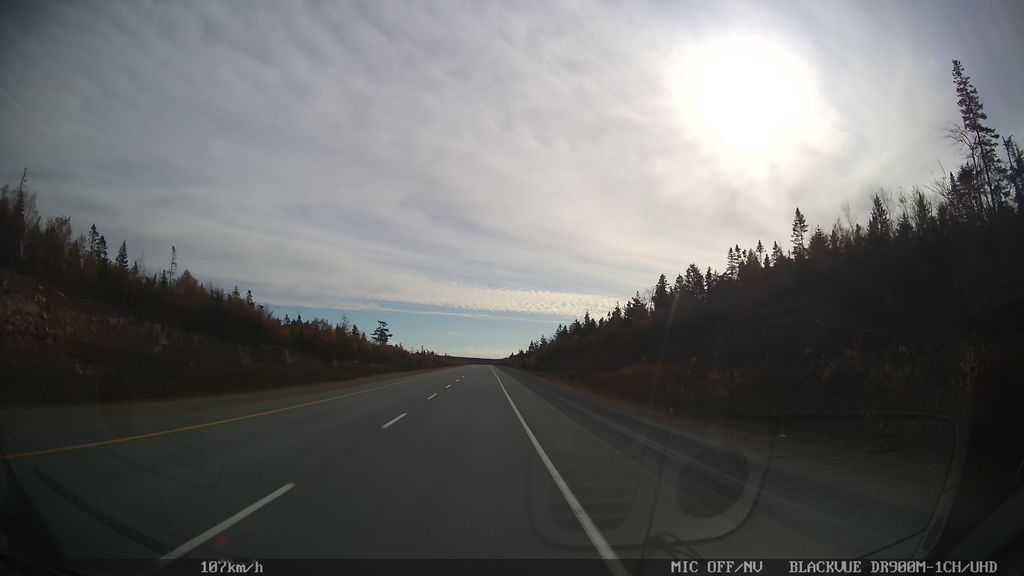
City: halifax